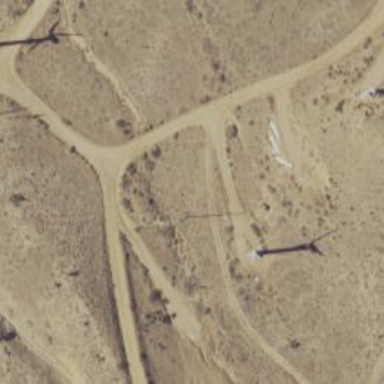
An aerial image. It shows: Wind turbine generating power.